【题型】解答题　【知识点】解析几何　【难度】medium
已知抛物线 $\Gamma: y^2=4x$, 动直线 $l$ 经过定点 $P(a,b)$ 且与抛物线交于 $A、B$ 两点.

(1)写出抛物线 $\Gamma$ 的焦点坐标和准线方程;

(2) $a=2, b=0$ 时, 求线段 $AB$ 的长度的最小值;

(3)若抛物线上存在一定点 $D$, 使得以 $AB$ 为直径的圆恒过点 $D$, 求 $a、b$ 满足的关系式.
【解答】
【答案】(1)焦点坐标为 (1,0), 准线方程为 $x=-1$.

(2) $4\sqrt{2}$

(3) $b^2 = 4a-16$

【知识点】根据抛物线方程求焦点或准线、抛物线中存在定点满足某条件问题、直线与抛物线交点相关问题

【分析】（1）根据标准方程直接写出焦点和准线;

（2）设 $AB$ 的方程为 $x=my+2, A\left(\frac{y_1^2}{4}, y_1\right), B\left(\frac{y_2^2}{4}, y_2\right)$, 可得 $y_1, y_2$ 是方程 $y^2-4my-8=0$ 的两根, 利用韦达定理及弦长公式建立 $|AB|$ 的函数关系式, 即可求得最小值;

（3）设 $D\left(\frac{y_0^2}{4}, y_0\right), AB: x=m(y-b)+a, A\left(\frac{y_1^2}{4}, y_1\right), B\left(\frac{y_2^2}{4}, y_2\right)$, 因而 $y_1, y_2$ 是方程 $y^2-4my+4mb-4a=0$ 的两根, 根据韦达定理可得到 $y_1+y_2=4m, y_1y_2=4mb-4a$, 由 $\overrightarrow{DA} \cdot \overrightarrow{DB}=0$ 恒成立可得 $y_0^2+4my_0+4mb-4a+16=0$ 对于一切实数 $m$ 恒成立, 求解即可得到 $a、b$ 满足的关系式.

【详解】（1）根据抛物线标准方程可得: 焦点坐标为 (1,0), 准线方程为 $x=-1$.

（2）直线 $AB$ 必不垂直于 $y$ 轴, 所以设 $AB$ 的方程为 $x=my+2, A\left(\frac{y_1^2}{4}, y_1\right), B\left(\frac{y_2^2}{4}, y_2\right)$,

所以 $y_1, y_2$ 是方程 $y^2=4(my+2)$ 的两根, 化简得 $y^2-4my-8=0$,

所以 $\Delta=16m^2+32>0, y_1+y_2=4m, y_1y_2=-8$;

则 $|AB|=\sqrt{1+m^2}|y_1-y_2|=\sqrt{(1+m^2)(16m^2+32)}=4\sqrt{m^4+3m^2+2} \geq 4\sqrt{2}$,

当且仅当 $m=0$ 时等号成立. 所以线段 $AB$ 长度的最小值为 $4\sqrt{2}$.

（3）设 $D\left(\frac{y_0^2}{4}, y_0\right)$, 直线 $AB$ 必不垂直于 $y$ 轴, 所以设 $AB: x=m(y-b)+a, A\left(\frac{y_1^2}{4}, y_1\right), B\left(\frac{y_2^2}{4}, y_2\right)$,

$y_1, y_2$ 是方程 $y^2-4my+4mb-4a=0$ 的两根,

所以 $y_1+y_2=4m, y_1y_2=4mb-4a \ (*)$;

由题意 $\overrightarrow{DA} \cdot \overrightarrow{DB} = \left(\frac{y_1^2}{4}-\frac{y_0^2}{4}, y_1-y_0\right) \cdot \left(\frac{y_2^2}{4}-\frac{y_0^2}{4}, y_2-y_0\right) = 0$ 恒成立,

所以 $\left(\frac{y_1^2-y_0^2}{4}\right)\left(\frac{y_2^2-y_0^2}{4}\right)+(y_1-y_0)(y_2-y_0)=0$,

化简得 $(y_1+y_0)(y_2+y_0)+16=0$,

将 (*) 式代入即 $y_0^2+4my_0+4mb-4a+16=0$ 对于一切实数 $m$ 恒成立,

所以 $\begin{cases} y_0=-b \\ y_0^2=4a-16 \end{cases}$, 因此 $b^2=4a-16$.

【点睛】思路点睛: 本题抛物线中满足某条件的定点问题的求解, 求解此类问题的基本思路如下:

\textcircled{1} 假设直线方程, 与抛物线方程联立, 整理为关于 $x$ 或 $y$ 的一元二次方程的形式;

\textcircled{2} 利用 $\Delta > 0$ 求得变量的取值范围, 得到韦达定理的形式;

\textcircled{3} 利用韦达定理表示出已知中的等量关系, 代入韦达定理可整理得到变量间的关系;

\textcircled{4} 通过讨论所得关系可确定定点.

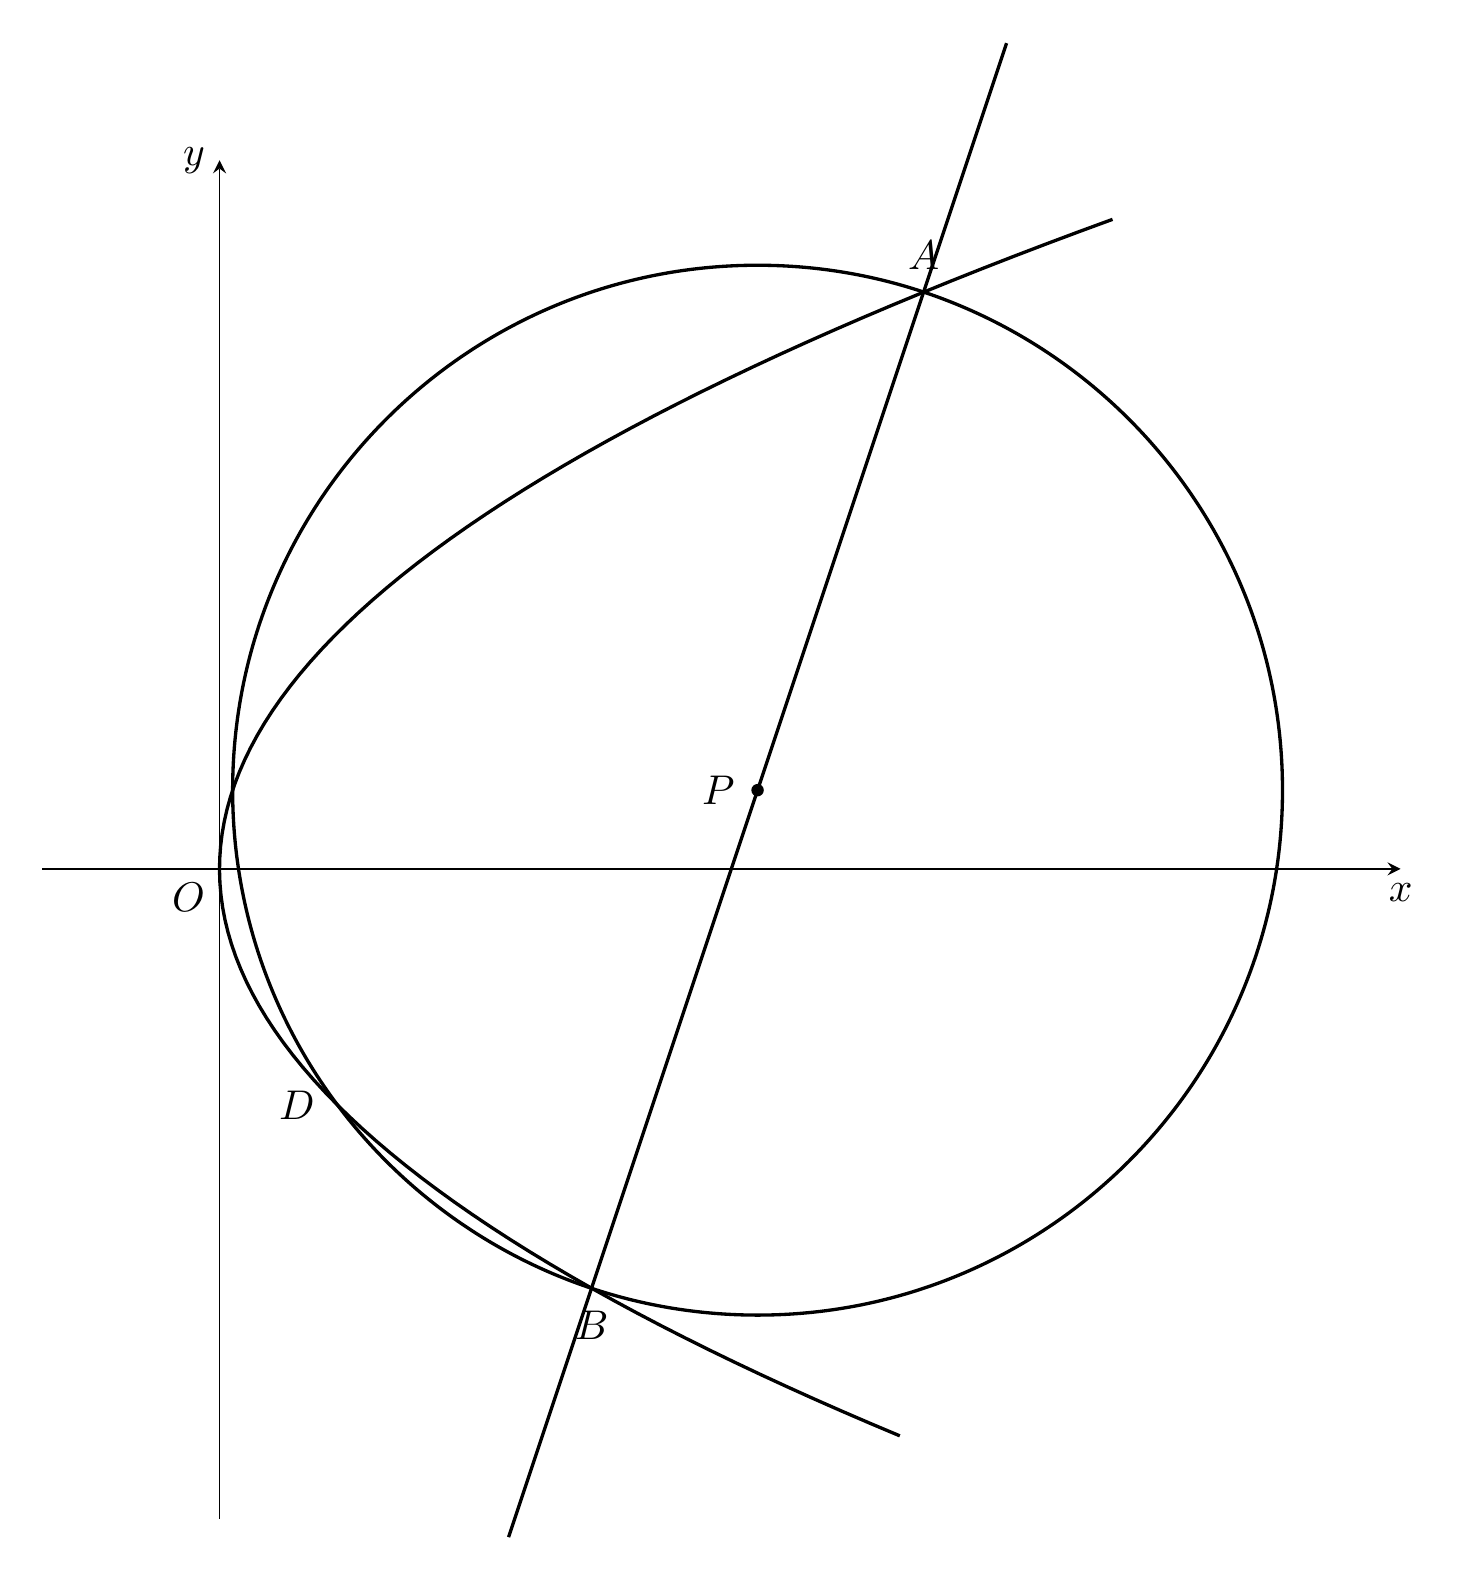